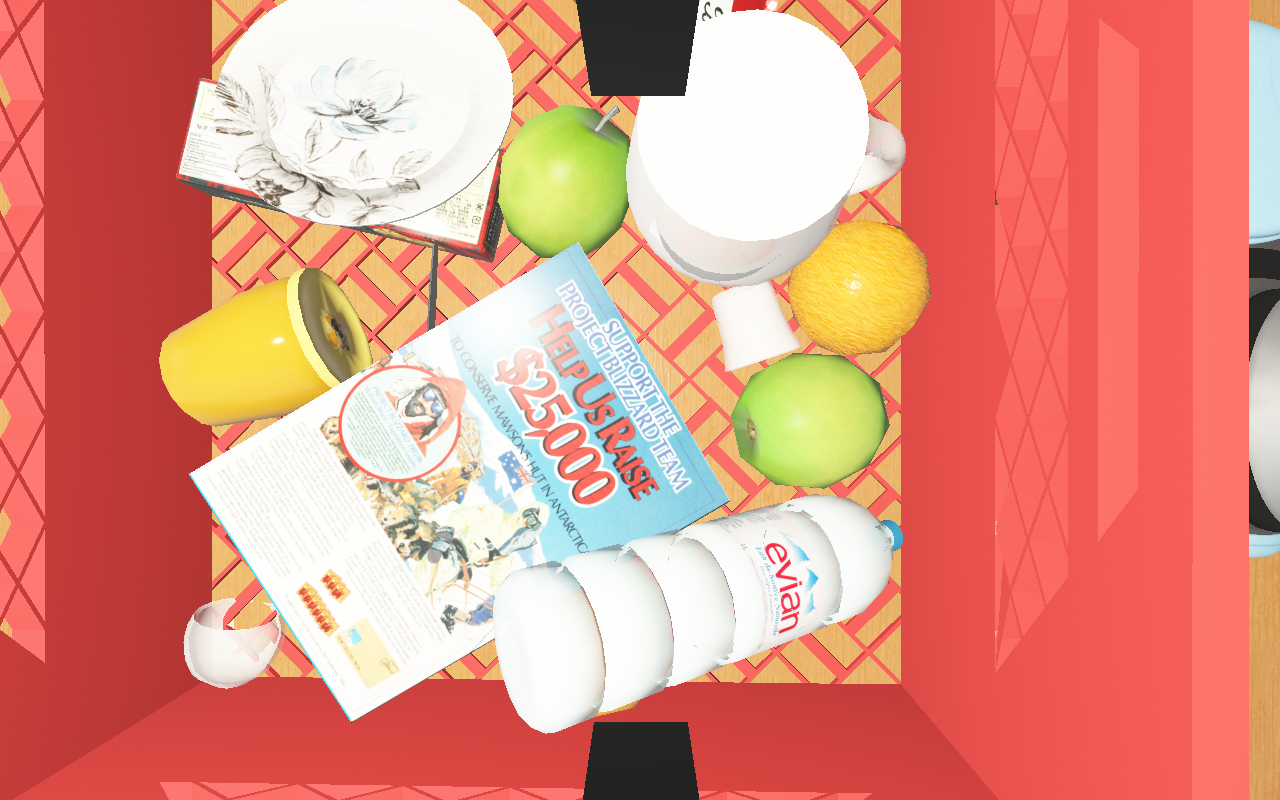
Objects in the scene:
water bottle
apple
spoon
plate
wineglass
jam jar
cereal box
biscuit box